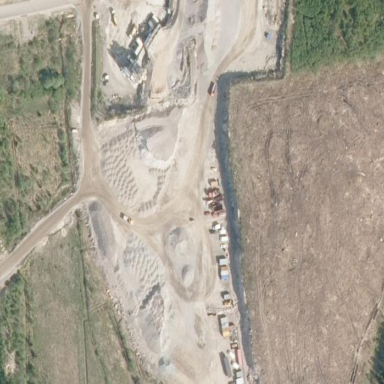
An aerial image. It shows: Quarry area.